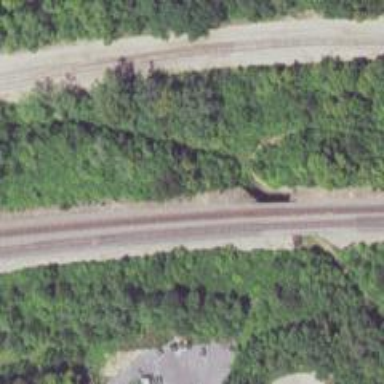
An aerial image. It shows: Railway track.